Question: I'd like to find out how this is commonly implemented, mainly because I can't seem to find it in the source code - it's the "graying out" of text that happens whenever a menu-option/button is unable to be clicked. I'm trying to find it in firebug but this is what I find for the image:
'''
<input
type="submit"
onclick="LoadingMsg();"
class="btnclass"
disabled="disabled"
id="ctl00_ctl00_Content_ContentItems_btnUpdateQuotas1"
value="Update Quotas"
name="ctl00$ctl00$Content$ContentItems$btnUpdateQuotas1"
>
'''
This is what it looks like:

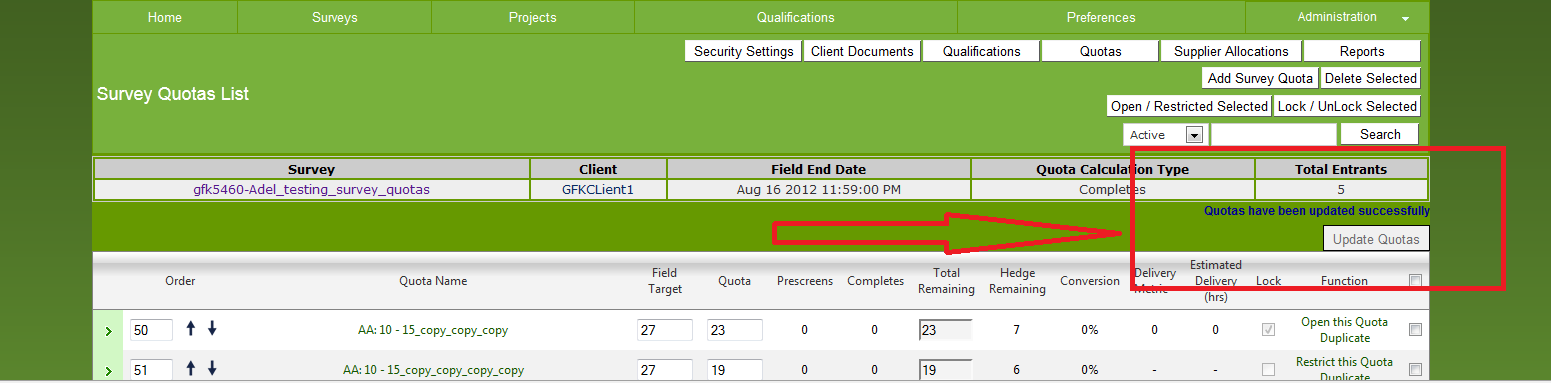
Answer: It's HTML but can be implemented using JavaScript to manipulate the HTML input/select element to have that property.
This is the attribute that does it: 'disabled="disabled"'
A basic example of JavaScript manipulating this attribute would be:
'''
document.getElementById('elementid').disabled = true; // Disable element
document.getElementById('elementid').disabled = false; // Enableelement
'''
Resources: <URL>